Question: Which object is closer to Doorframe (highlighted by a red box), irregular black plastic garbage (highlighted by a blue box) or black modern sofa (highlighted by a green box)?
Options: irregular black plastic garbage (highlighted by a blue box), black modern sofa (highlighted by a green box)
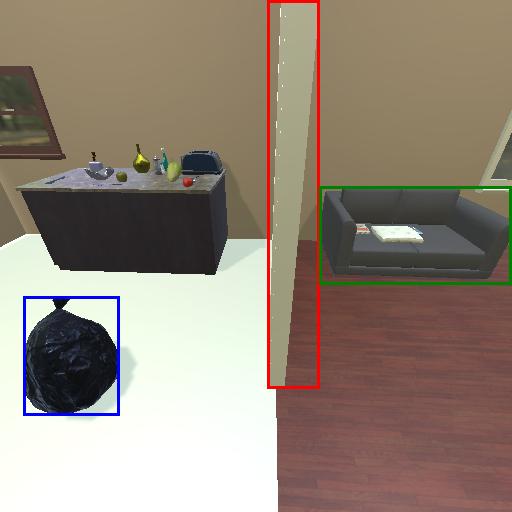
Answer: irregular black plastic garbage (highlighted by a blue box)